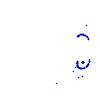
Particle: kaon